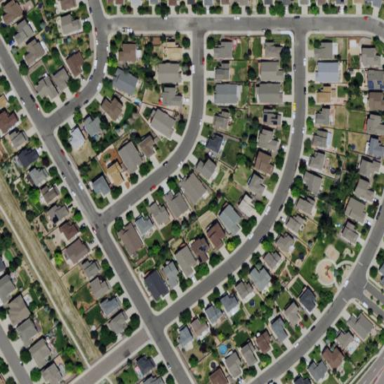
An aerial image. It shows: Single-family residential area.